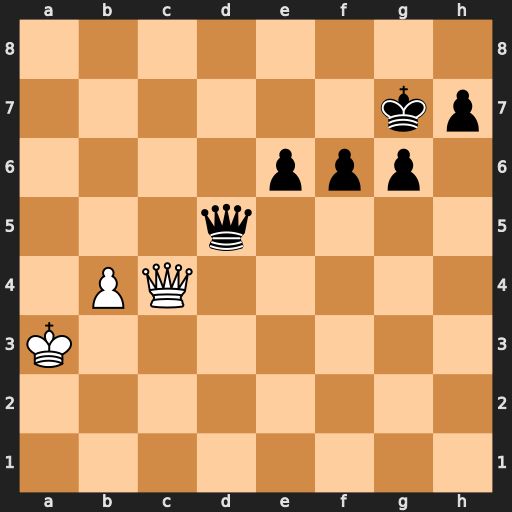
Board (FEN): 8/6kp/4ppp1/3q4/1PQ5/K7/8/8
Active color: w
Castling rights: -
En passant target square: -
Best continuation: Qxd5 exd5 b5 g5 b6 g4 b7